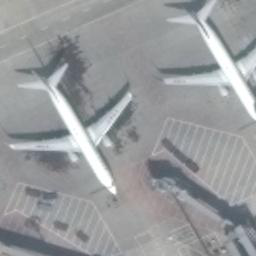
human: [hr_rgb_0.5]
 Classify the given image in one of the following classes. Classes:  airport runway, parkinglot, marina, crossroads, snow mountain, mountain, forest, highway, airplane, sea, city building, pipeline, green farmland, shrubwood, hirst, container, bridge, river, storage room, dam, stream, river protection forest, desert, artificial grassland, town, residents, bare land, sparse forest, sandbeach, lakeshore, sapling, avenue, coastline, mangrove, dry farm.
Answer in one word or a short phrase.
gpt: airplane